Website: bh-photo
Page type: billing-address
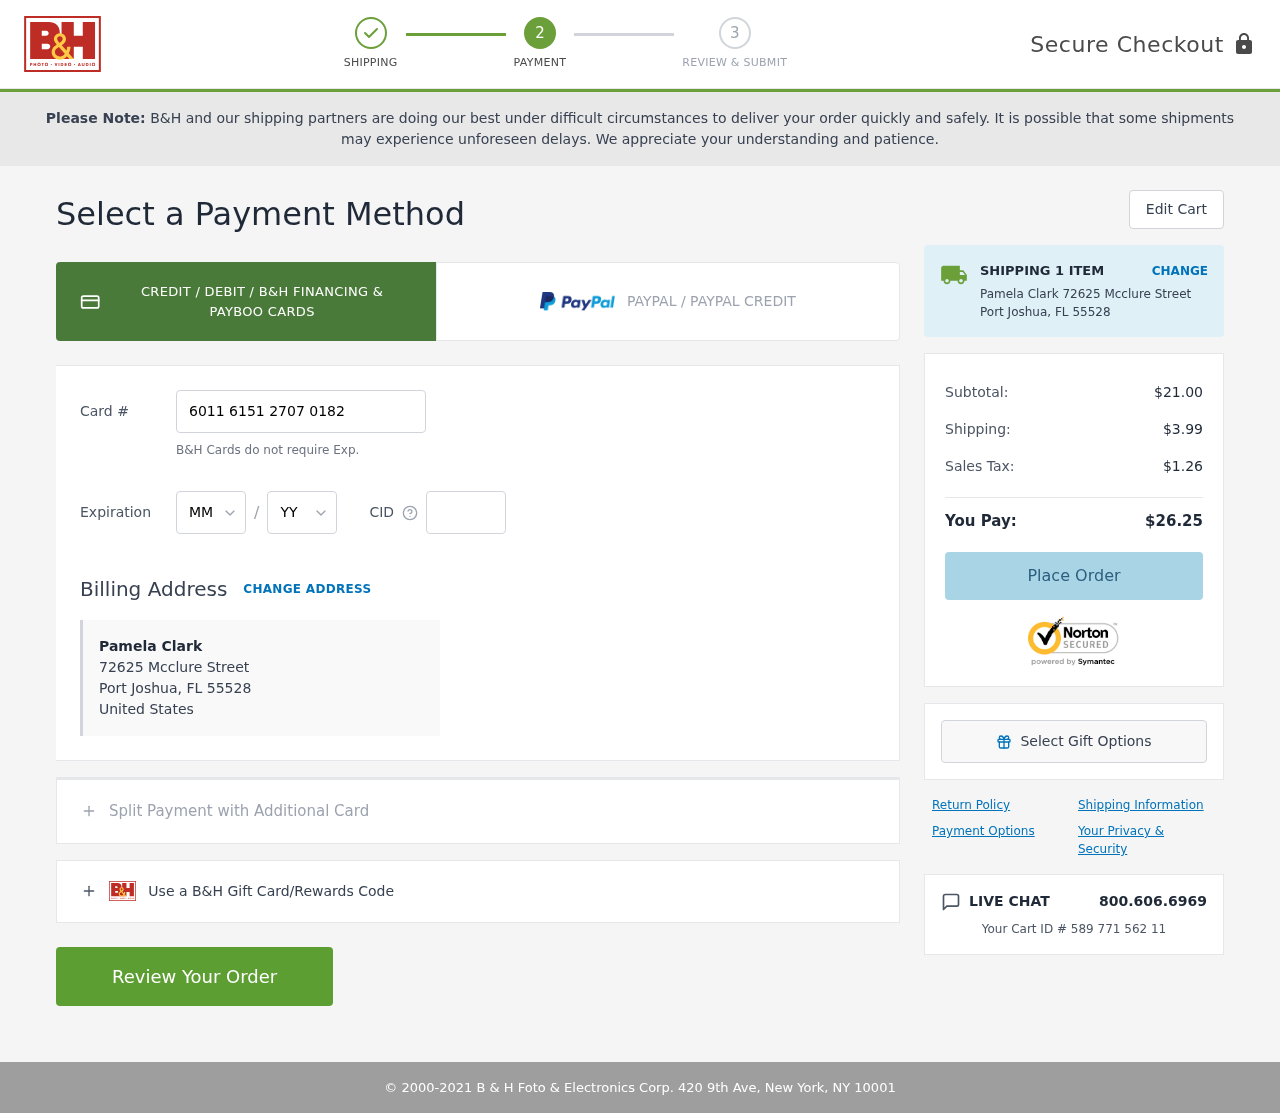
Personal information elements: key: PII_CARD_CVV
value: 360
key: PII_CARD_EXPIRY_MONTH
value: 12
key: PII_CARD_EXPIRY_YEAR
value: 29
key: PII_CARD_NUMBER
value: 6011 6151 2707 0182
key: PII_CITY
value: Port Joshua
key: PII_COUNTRY
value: United States
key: PII_FULLNAME
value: Pamela Clark
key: PII_POSTCODE
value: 55528
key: PII_STATE_ABBR
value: FL
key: PII_STREET
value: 72625 Mcclure Street
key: PII_FULLNAME2
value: Pamela Clark
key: PII_STREET2
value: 72625 Mcclure Street
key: PII_CITY_STATE_ZIP2
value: Port Joshua, FL
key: PII_POSTCODE2
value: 55528
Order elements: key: ORDER_NUM_ITEMS
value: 1
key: ORDER_SUBTOTAL
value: $21.00
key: ORDER_SHIPPING_COST
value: $3.99
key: ORDER_TAX
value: $1.26
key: ORDER_TOTAL
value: $26.25
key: ORDER_ID
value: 589 771 562 11